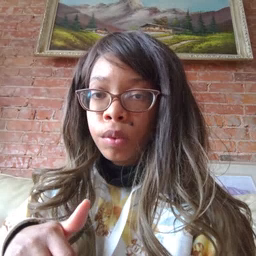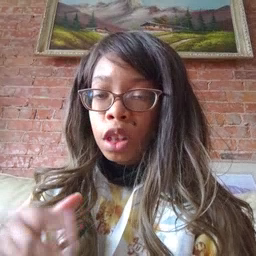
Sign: scissors